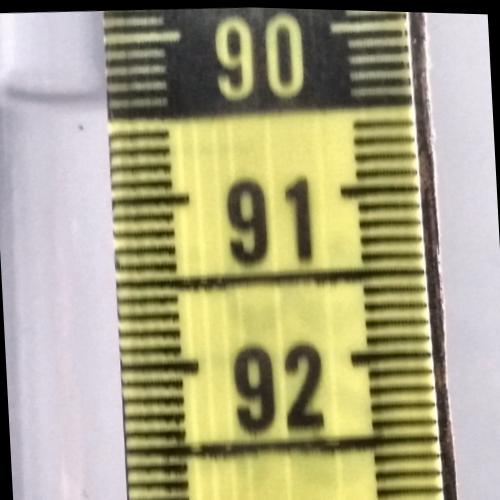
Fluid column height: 90.4 cm